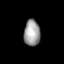
Tissue: prostate
Cell type: T cells
Senescence score: 0.3487
Nuclear area (px): 414
Mean DAPI intensity: 157.432